Aerial crown-view tile of a tropical tree (Barro Colorado Island, Panama), acquired 20241014:
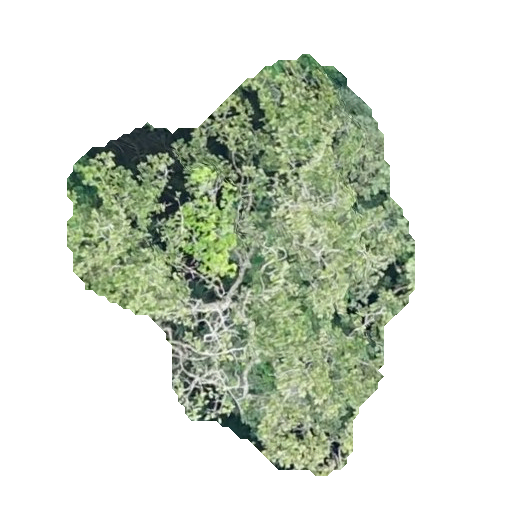
Species: Anacardium excelsum
GBIF accepted scientific name: Anacardium excelsum
Crown area: 144.373 m²